Field crop: tomato
Growth stage: 2
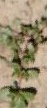
Species: portulaca